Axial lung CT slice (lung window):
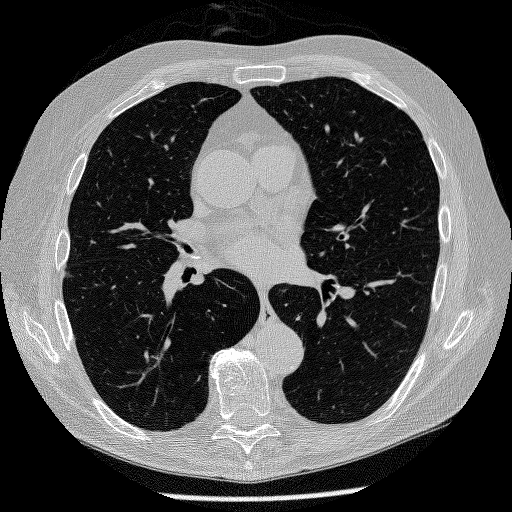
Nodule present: no